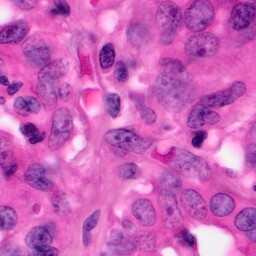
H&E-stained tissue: Pancreatic